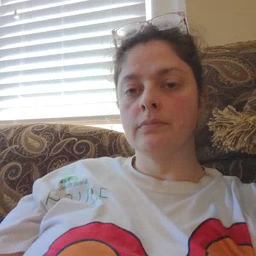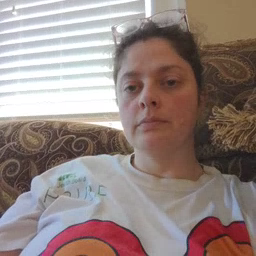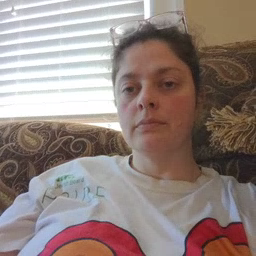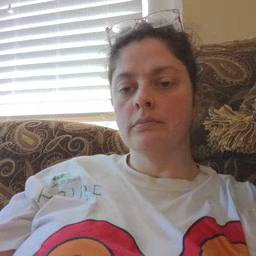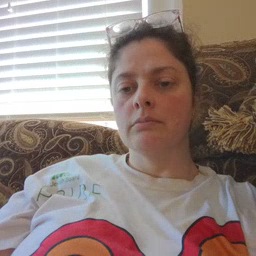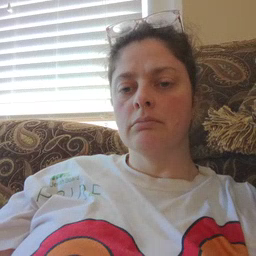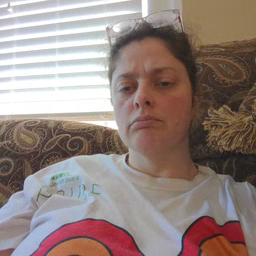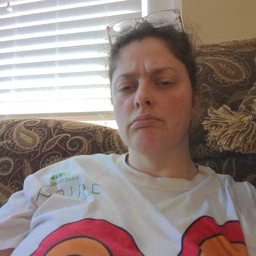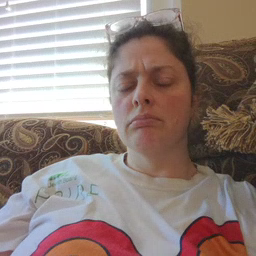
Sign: cereal